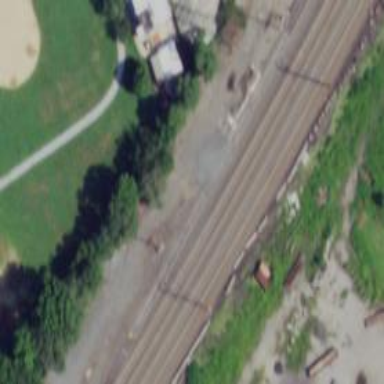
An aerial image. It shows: Railway with electrified contact lines.